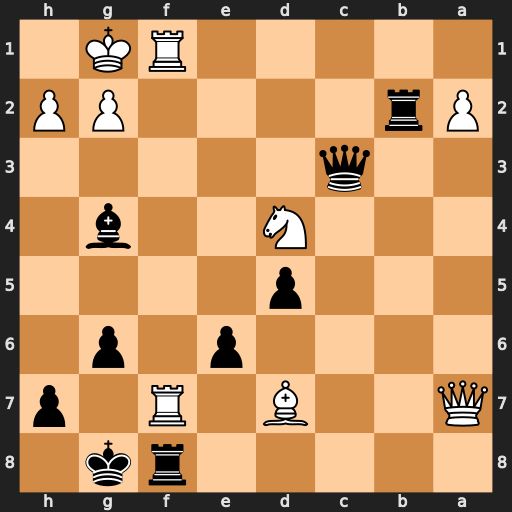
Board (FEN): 5rk1/Q2B1R1p/4p1p1/3p4/3N2b1/2q5/Pr4PP/5RK1
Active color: b
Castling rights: -
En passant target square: -
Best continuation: Qe3+ Kh1 Rxf7 Qa8+ Kg7 Rxf7+ Kxf7 Qe8+ Kf6